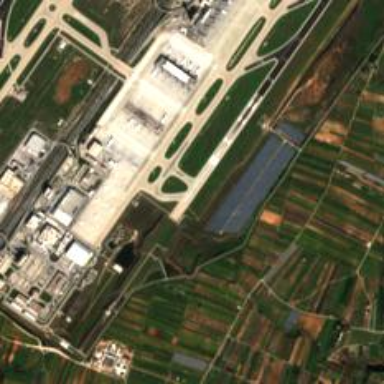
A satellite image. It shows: View of runway in airport.